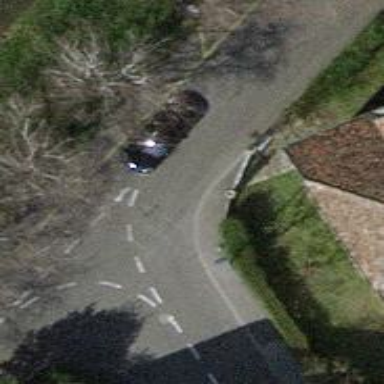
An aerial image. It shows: Kerb barrier.